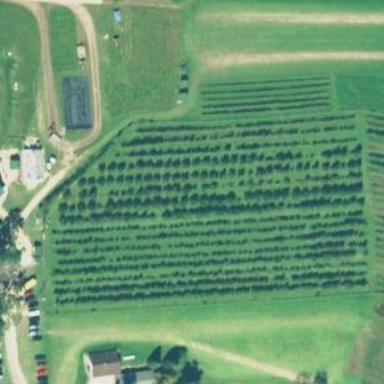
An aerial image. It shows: Orchard.